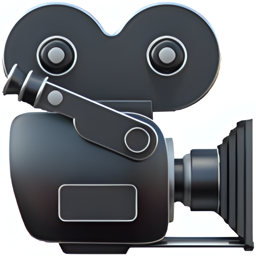
Name: movie camera
Emoji: 🎥
Group: Objects
Sub-group: light & video